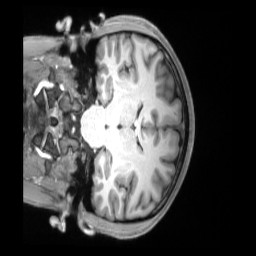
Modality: T1w
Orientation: coronal
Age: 29
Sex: male
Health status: ill
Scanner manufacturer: siemens
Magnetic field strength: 3 T
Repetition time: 2.2 s
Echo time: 0.00157 s